Question: I'm creating a login form(Window Form) where there's a column value of Staff and Business Manager. When the login is true, the page will redirect to other page where she/he can access the form. Inside the form, there's a button "View Masterlist."
When the user login is Staff, he/she can successfully proceed to form but the button is disable. Her/His name also appeared depending on the user account.
The same way with Business Manager, but the difference is the Business Manager can View the Masterlist.
On the Second page,
'''
btn_masterlist.Enable = true;
'''
Here's my Login Page
'''
MySqlCommand cmd = new MySqlCommand("Select * from tbladmin where email='" + txt_username.Text + "' and password='" + txt_password.Text + "'", dt.connect);
MySqlDataReader dr = cmd.ExecuteReader();
if (dr.HasRows == true)
{
dr.Read();
Data.title = dr["title"].ToString();
MessageBox.Show("You Have Successfully Signed In. Please Click "OK" to Continue...");
Main menu = new Main();
menu.Show();
this.Hide();
}
else
{
MessageBox.Show(this, "Incorrect Username/Email or Password", "Sign Failed");
return;
}dr.Close();
'''
Here's The Table Structure

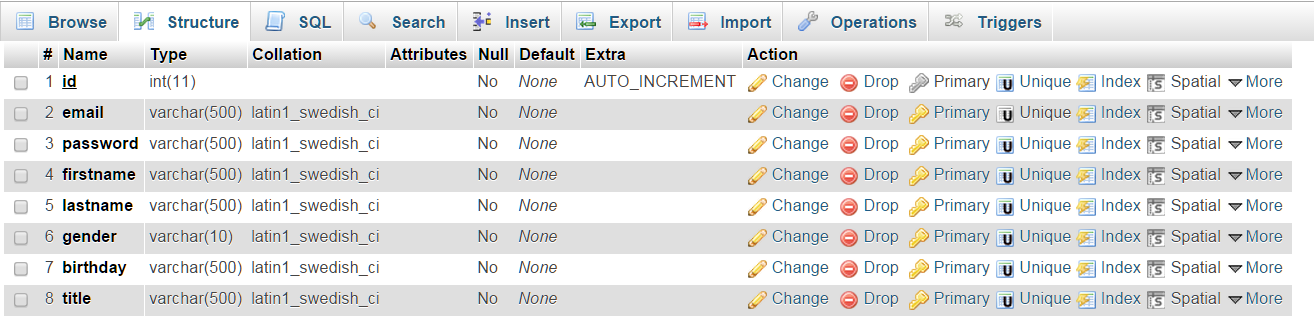
Answer: 1- Create a property UserTitle in Main form
'''
public string UserTitle { get; set; }
'''
Then when creating Main form, pass it to main form
'''
Data.title = dr["title"].ToString();
Main menu = new Main();
menu.UserTitle = Data.title;
menu.Show();
this.Hide();
'''
2- In Main form Load event check if UserTitle is staff disable it, else enable it:
'''
private void AdoSample_Load(object sender, EventArgs e)
{
if(this.UserTitle.ToLower=="staff")
this.btn_masterlist.Enabled = false;
else
this.btn_masterlist.Enabled = true;
}
'''
Please note it's strongly recommended to use parametrized query like this:
'''
MySqlCommand cmd= new MySqlCommand("Select * from tbladmin where email = @email and password = @Password");
cmd.Parameters.AddWithValue("@email", txt_username.Text);
cmd.Parameters.AddWithValue("@password", txt_password.Text);
MySqlDataReader dr = cmd.ExecuteReader();
//Your Other Codes ...
'''